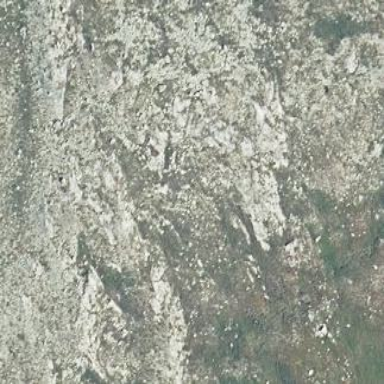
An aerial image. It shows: Landscape of bare rock.